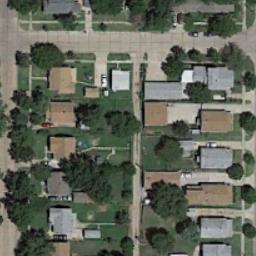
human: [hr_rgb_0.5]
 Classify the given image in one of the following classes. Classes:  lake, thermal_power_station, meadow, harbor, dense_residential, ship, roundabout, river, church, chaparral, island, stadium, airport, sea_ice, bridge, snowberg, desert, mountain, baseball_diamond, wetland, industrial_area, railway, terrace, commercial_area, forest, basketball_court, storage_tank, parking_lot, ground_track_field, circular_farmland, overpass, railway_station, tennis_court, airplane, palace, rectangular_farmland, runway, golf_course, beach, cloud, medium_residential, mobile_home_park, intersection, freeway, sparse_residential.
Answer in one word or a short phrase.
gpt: medium_residential